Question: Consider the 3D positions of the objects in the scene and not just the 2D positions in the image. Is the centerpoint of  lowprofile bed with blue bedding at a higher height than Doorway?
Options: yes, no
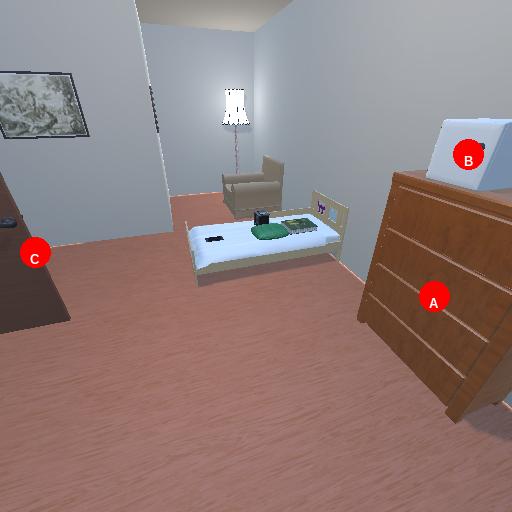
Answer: yes